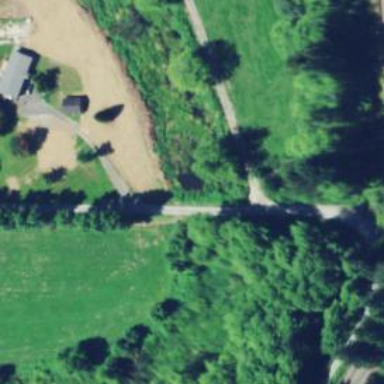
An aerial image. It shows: Driveway leading to service road.